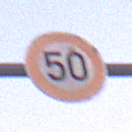
Verkehrszeichen: Geschwindigkeit50
Umgebung: Outdoor, Nature
Tageszeit: SunriseSunset
Wetter: PartlyCloudy
Licht: Natural
Jahreszeit: NotSpecified
Kontrast: LowContrast